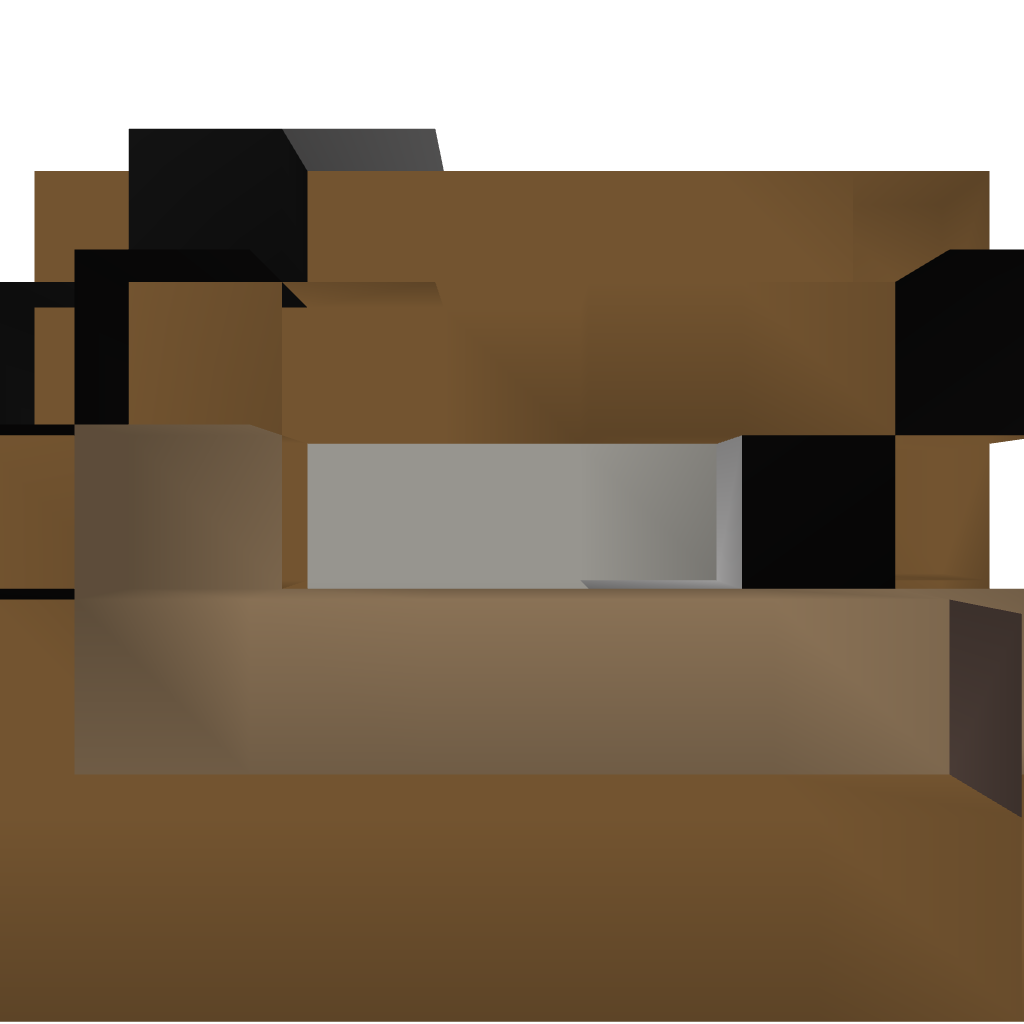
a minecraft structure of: PLANS FOR STEAMBATH